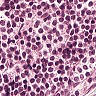
Metastatic tissue present: no